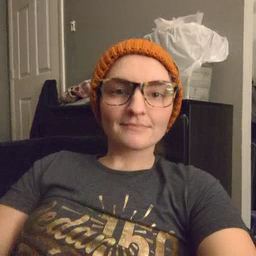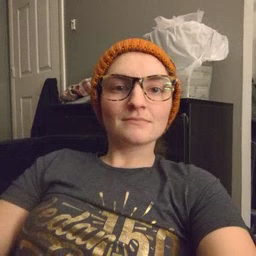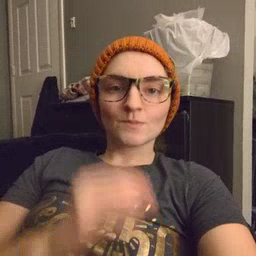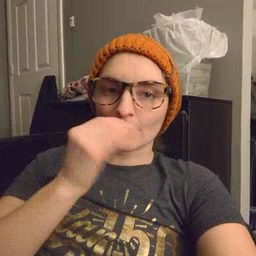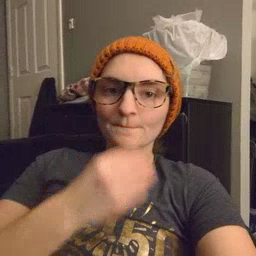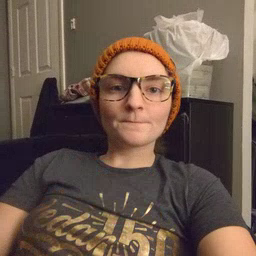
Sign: flower